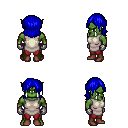
a pixel art fantasy rpg character, male body template, orc, green skin, white tunic, red pants, blue long bangs hairstyle, metal gloves, brown shoes, four views (front, back, left, right), 2x2 character sprite sheet, small pixel art, hard edges, no anti-aliasing